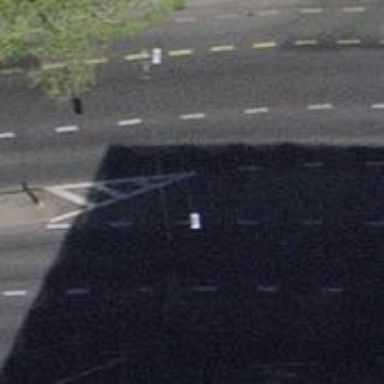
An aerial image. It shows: Road with traffic signals.